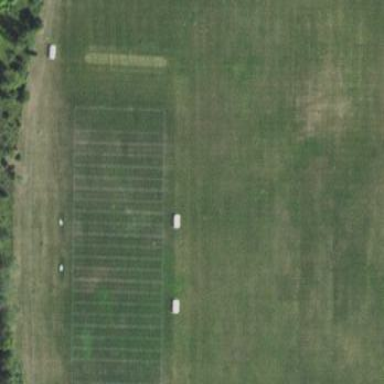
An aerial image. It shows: Pitch designated for lacrosse and field hockey sports activities.